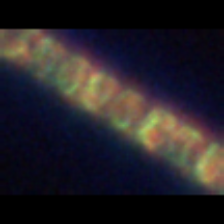
Taxon: Chaetoceros
Group: Diatoms